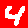
Digit: 4